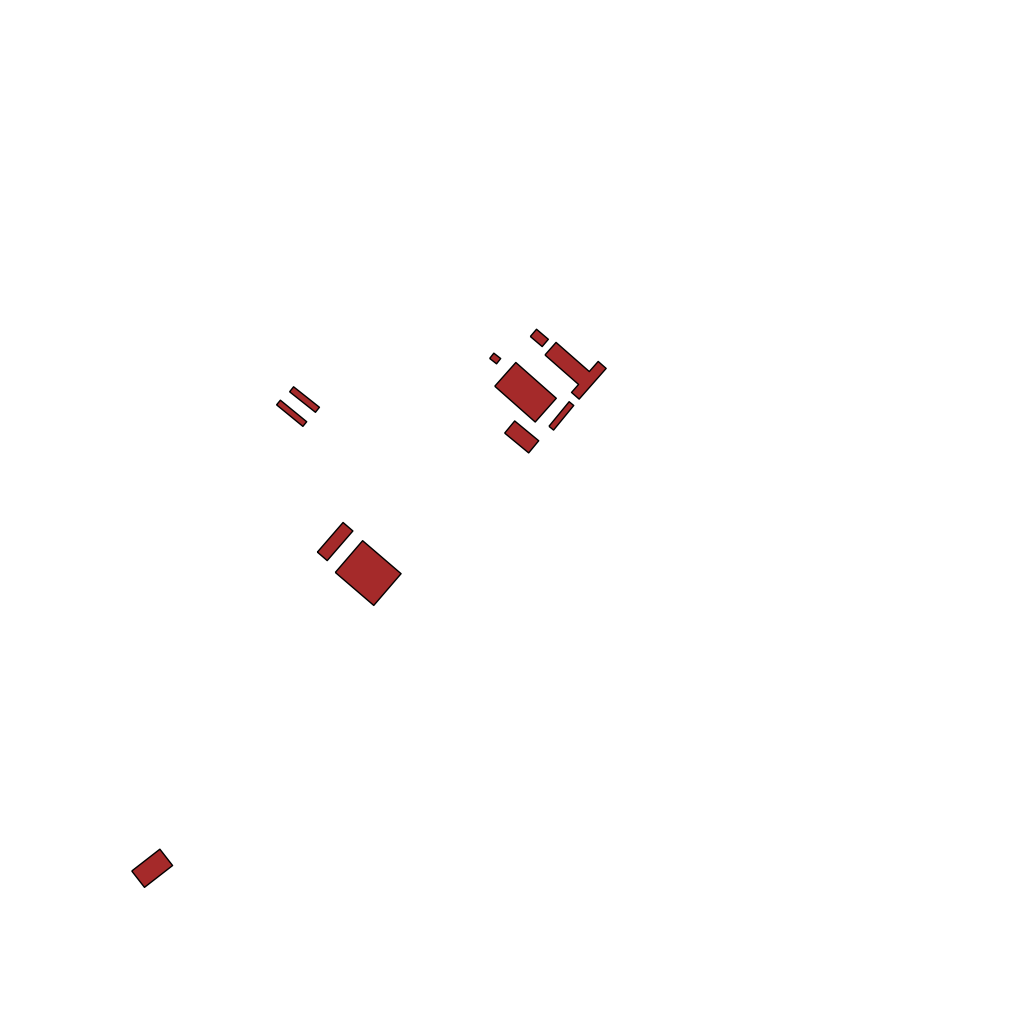
Tags: overhead vector_map, industrial, recreation, individual_rise, density_1, Facility, 1.0 km²